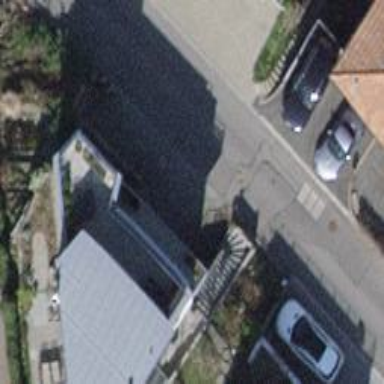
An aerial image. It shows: Simple and straightforward house.